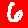
Digit: 6